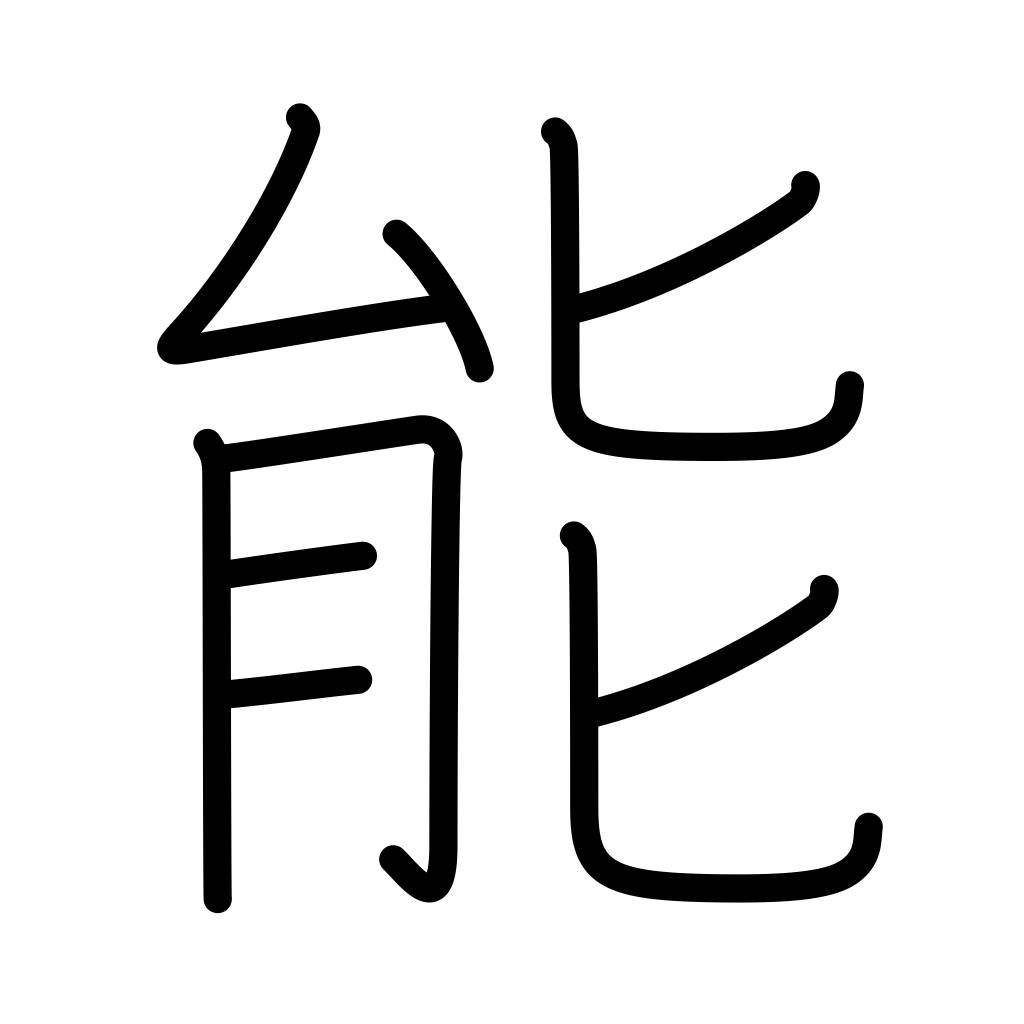
Meaning: ability, talent, skill, capacity